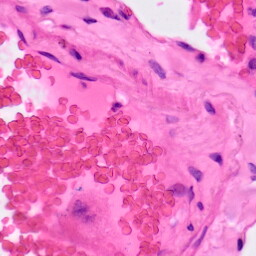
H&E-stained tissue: Lung